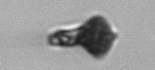
Label: Euglena